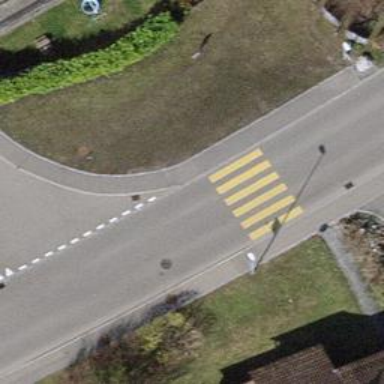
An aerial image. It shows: Public transport stop position.